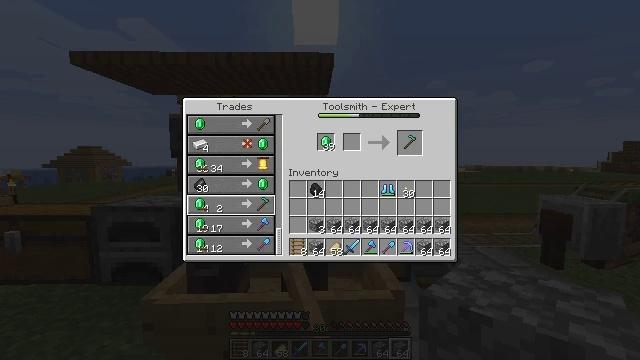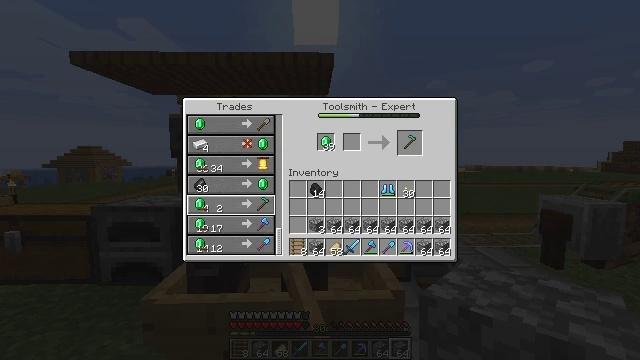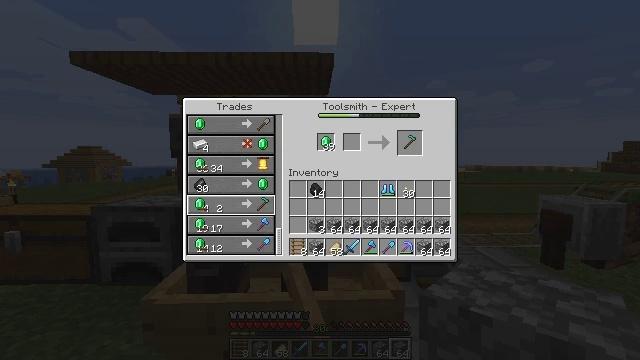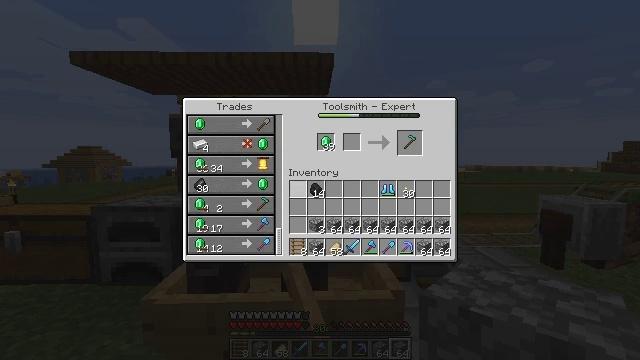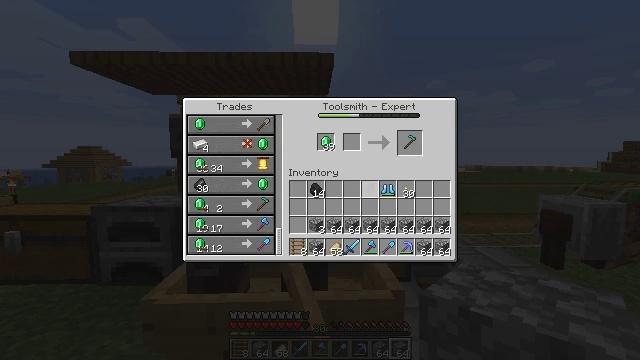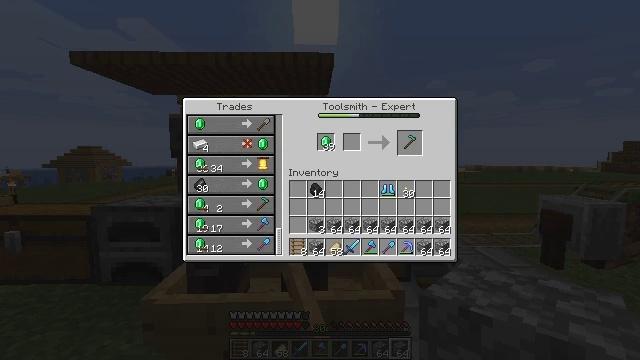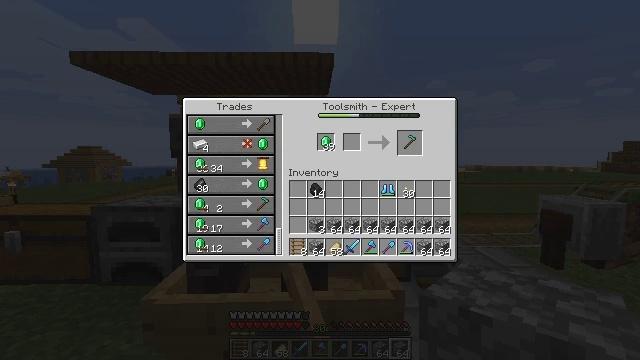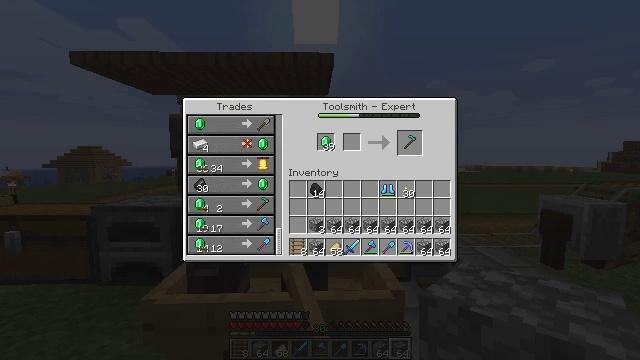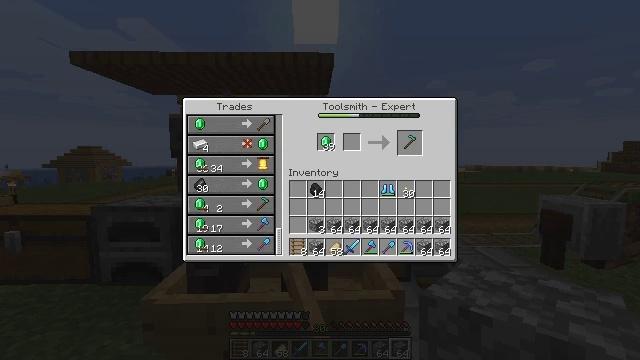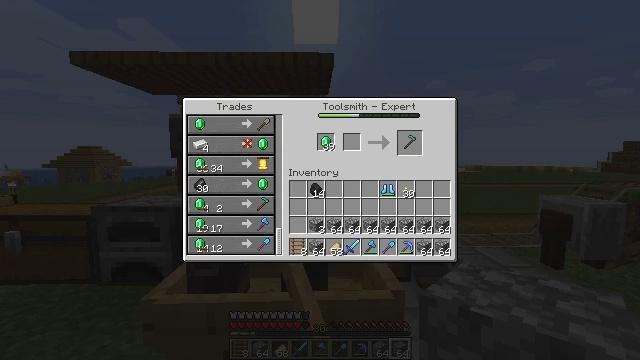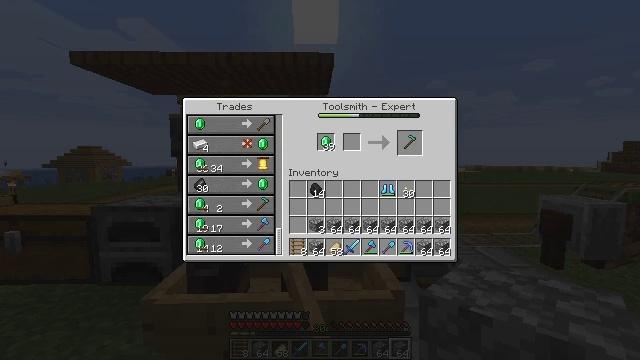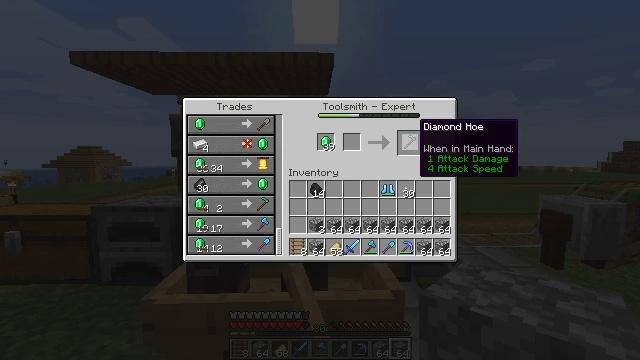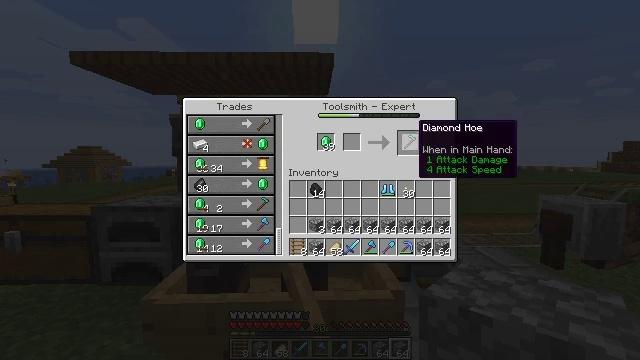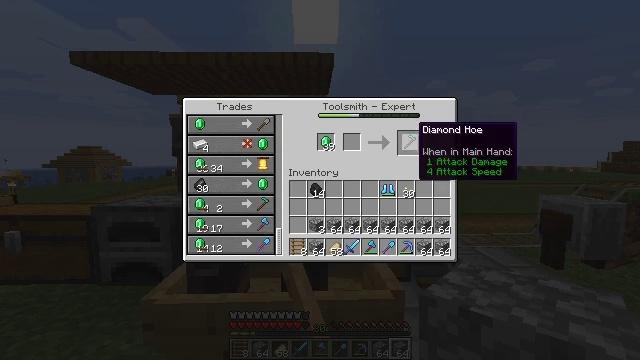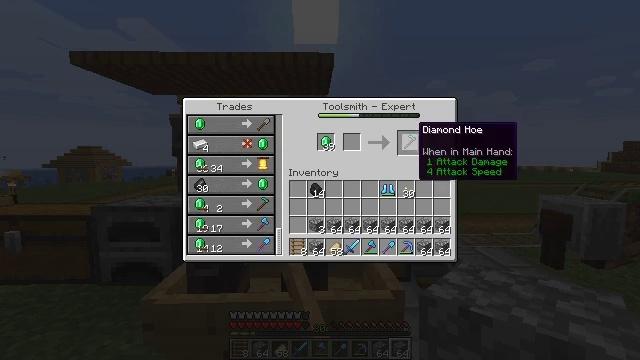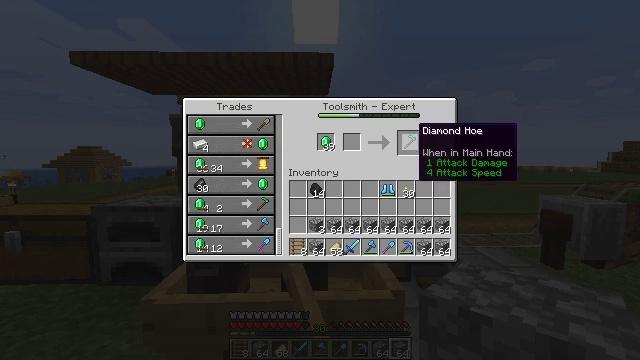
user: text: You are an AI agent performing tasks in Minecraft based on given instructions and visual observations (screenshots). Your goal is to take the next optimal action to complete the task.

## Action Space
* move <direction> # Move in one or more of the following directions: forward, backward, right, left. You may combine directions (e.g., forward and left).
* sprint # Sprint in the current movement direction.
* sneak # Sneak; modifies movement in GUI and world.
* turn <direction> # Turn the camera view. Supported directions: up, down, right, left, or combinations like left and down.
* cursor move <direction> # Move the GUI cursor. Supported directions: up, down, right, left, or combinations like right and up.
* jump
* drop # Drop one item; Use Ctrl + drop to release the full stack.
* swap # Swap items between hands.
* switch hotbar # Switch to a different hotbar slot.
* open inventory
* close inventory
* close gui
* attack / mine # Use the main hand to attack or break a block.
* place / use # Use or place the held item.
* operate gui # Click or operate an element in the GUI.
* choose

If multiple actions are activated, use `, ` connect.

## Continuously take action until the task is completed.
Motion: motion action
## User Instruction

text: Open the crafting table to craft a diamond hoe.
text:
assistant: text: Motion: no_op
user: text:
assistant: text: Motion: no_op
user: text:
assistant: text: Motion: cursor move right and up
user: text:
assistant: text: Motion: cursor move right and up
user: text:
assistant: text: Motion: cursor move right and up
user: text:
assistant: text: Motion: cursor move right and up
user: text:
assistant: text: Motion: no_op
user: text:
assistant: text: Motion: cursor move right and up
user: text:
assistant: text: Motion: no_op
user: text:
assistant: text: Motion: no_op
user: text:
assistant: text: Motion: cursor move left
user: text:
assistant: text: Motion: no_op
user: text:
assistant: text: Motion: no_op
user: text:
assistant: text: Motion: no_op
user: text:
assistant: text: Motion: no_op
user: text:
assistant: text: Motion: operate gui
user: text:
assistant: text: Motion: cursor move right and down, operate gui
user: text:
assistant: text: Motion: cursor move right and down
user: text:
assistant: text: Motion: no_op
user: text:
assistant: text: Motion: no_op
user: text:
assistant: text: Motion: no_op